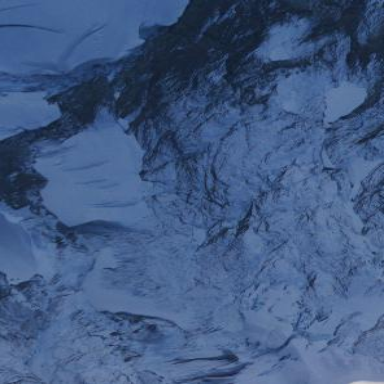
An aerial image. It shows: Stunning view of glacier.